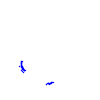
Particle: kaon